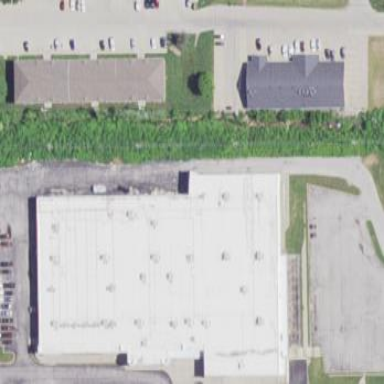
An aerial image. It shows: Retail building.